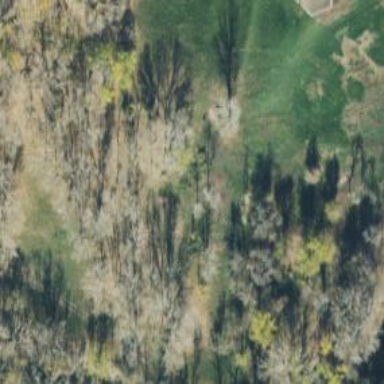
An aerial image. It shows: Disc golf hole.